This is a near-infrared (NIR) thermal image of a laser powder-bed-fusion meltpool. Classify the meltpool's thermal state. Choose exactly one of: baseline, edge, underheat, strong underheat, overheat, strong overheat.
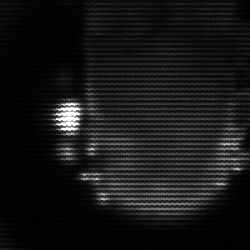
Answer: baseline